Question: I'm learning how to program on the iOS operating system using the book "Head first iPhone and iPad development" (second edition).

When I try to compile the code from the book, I get the error that the use 'release' keyword is not allowed in reference counting mode.
Do I have to explicitly release the memory in this case? If yes - how?
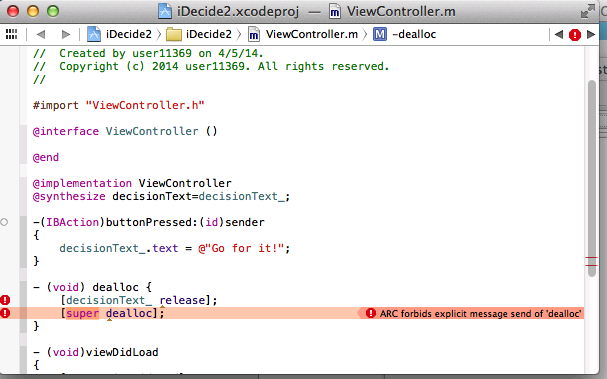
Answer: Sounds like your book predates <URL>.
You can develop an application with the same code if you disable ARC in the project settings:

But... ARC has been out for a while, and iOS changes fast. If the book doesn't mention ARC, it's a probably sign that it targets a version of the iOS SDK less than 5.0, which is not necessarily the best way to learn iOS development these days.
You can translate to an ARC environment by just removing '[super dealloc]', 'retain', 'release', and 'autorelease' from the code you see. But it's valuable to understand those are there in the first place and why they're no longer necessary with ARC.